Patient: sex M, age 45
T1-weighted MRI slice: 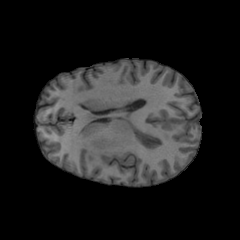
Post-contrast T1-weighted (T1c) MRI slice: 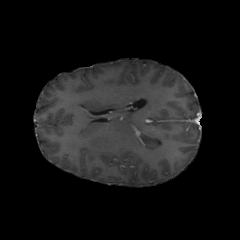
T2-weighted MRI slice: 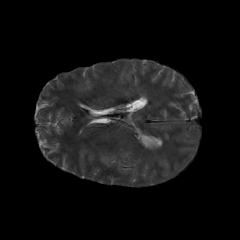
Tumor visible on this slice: yes
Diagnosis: Astrocytoma, IDH-mutant
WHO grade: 2